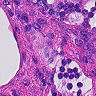
Metastatic tissue present: no